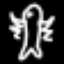
Label: angel